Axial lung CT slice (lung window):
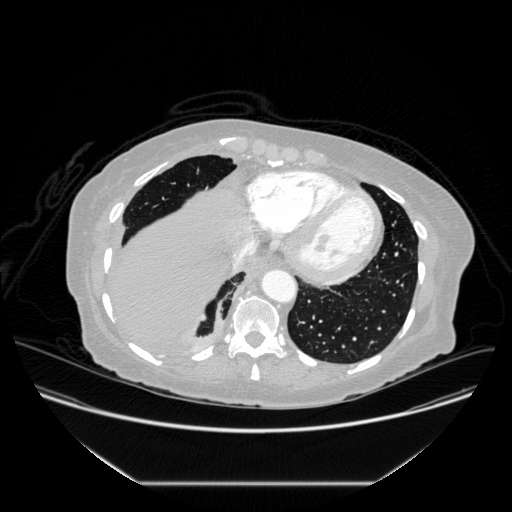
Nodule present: no